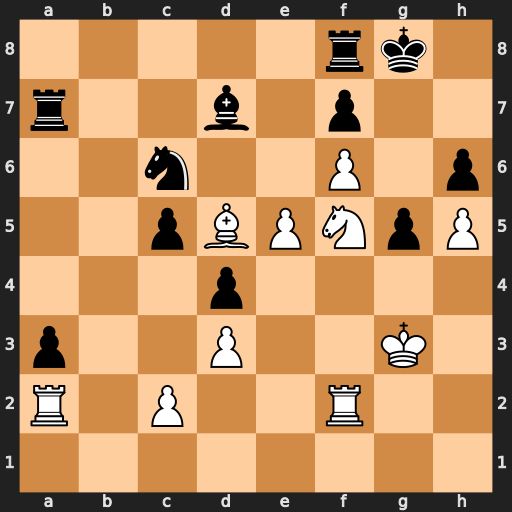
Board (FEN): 5rk1/r2b1p2/2n2P1p/2pBPNpP/3p4/p2P2K1/R1P2R2/8
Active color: w
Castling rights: -
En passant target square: -
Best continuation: Nxh6+ Kh7 Nxf7